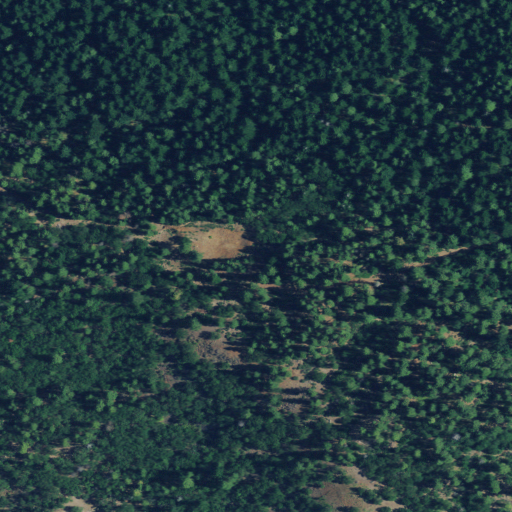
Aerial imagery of mountain in Oregon named Thompson Point containing evergreen forest, mixed forest, shrub, and deciduous forest